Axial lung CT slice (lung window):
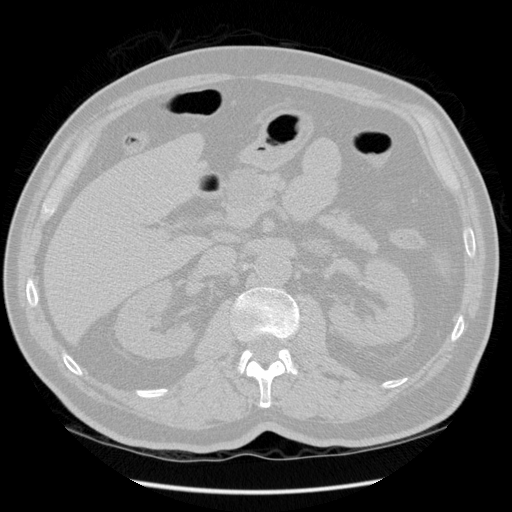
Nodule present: no